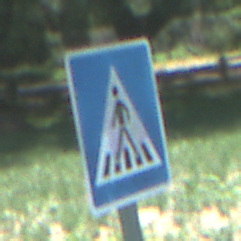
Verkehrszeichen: FussgaengerueberwegRechts
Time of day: Midday
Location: Outdoor (Nature)
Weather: Clear
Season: Summer
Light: Natural